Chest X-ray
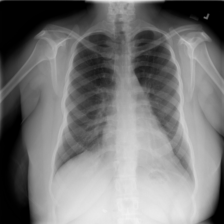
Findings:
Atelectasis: negative
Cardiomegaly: negative
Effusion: negative
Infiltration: negative
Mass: negative
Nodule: negative
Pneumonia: negative
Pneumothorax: negative
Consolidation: negative
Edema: negative
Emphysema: negative
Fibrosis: negative
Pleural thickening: negative
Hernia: negative